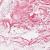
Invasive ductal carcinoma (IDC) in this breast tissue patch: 0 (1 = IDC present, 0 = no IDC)